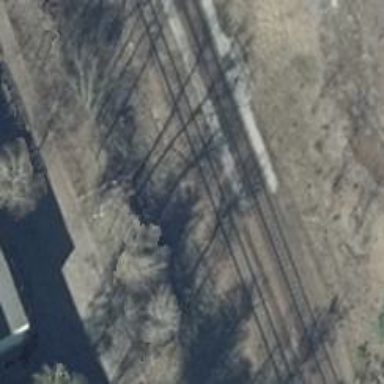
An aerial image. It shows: Railway switch.